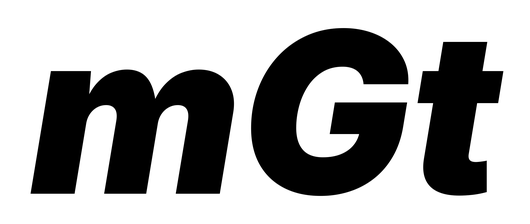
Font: Inter-Italic_Black_Italic